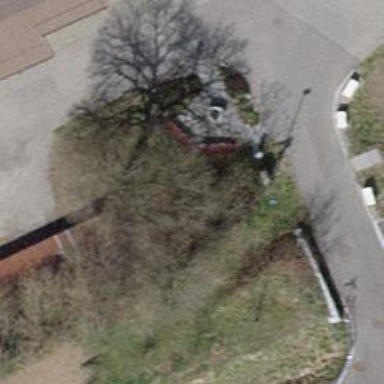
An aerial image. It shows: Red bench.